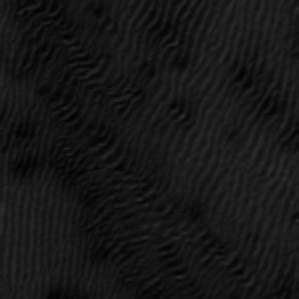
Label: frost